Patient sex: F
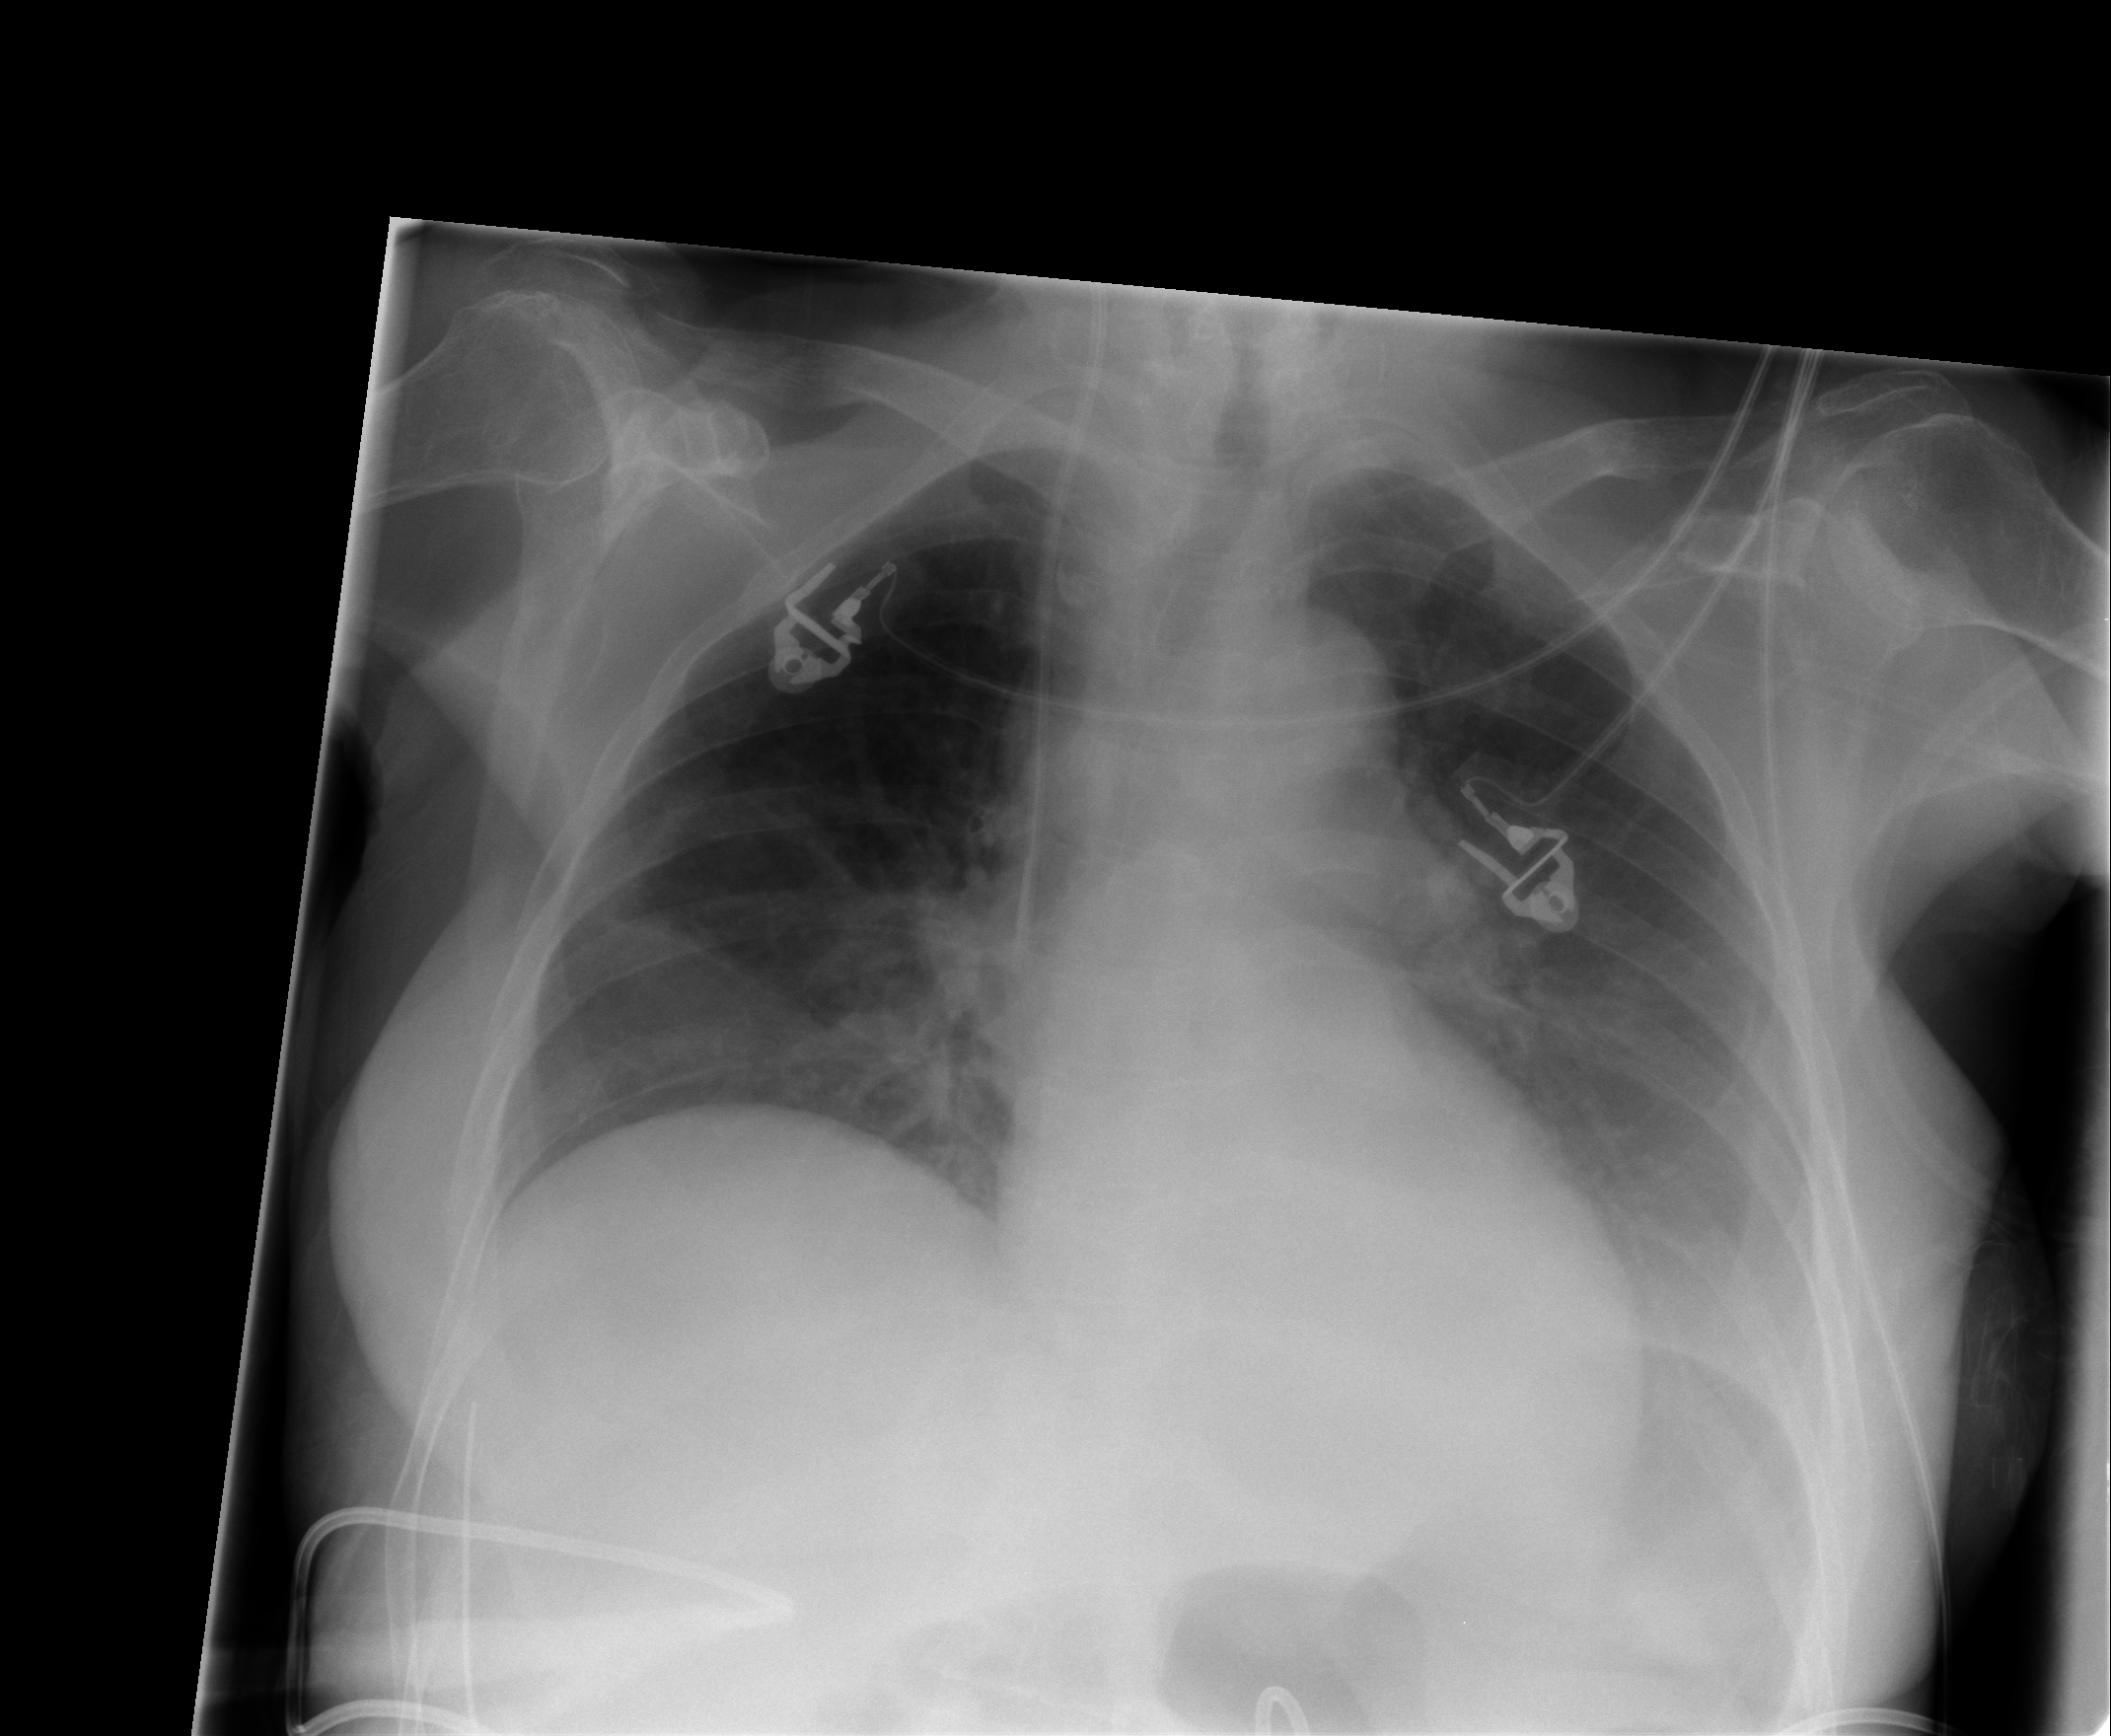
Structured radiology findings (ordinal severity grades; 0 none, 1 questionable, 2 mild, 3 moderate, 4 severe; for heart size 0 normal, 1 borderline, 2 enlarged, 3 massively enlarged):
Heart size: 0
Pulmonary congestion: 0
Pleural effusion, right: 1
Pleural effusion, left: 2
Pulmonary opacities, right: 0
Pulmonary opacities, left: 0
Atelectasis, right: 2
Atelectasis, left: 1